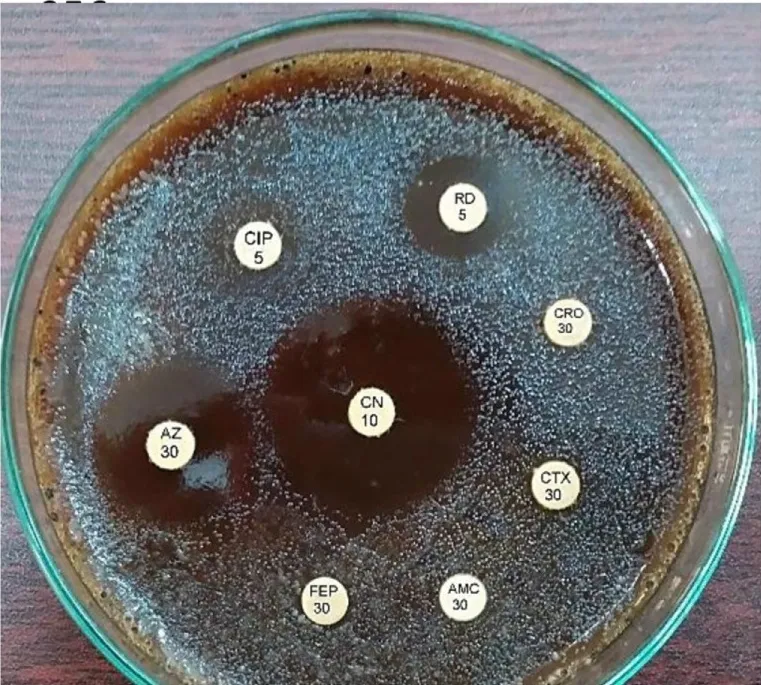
Susceptibility test using Kirby-Bauer disk diffusion method.
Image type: medical_photograph (other_medical_photograph)